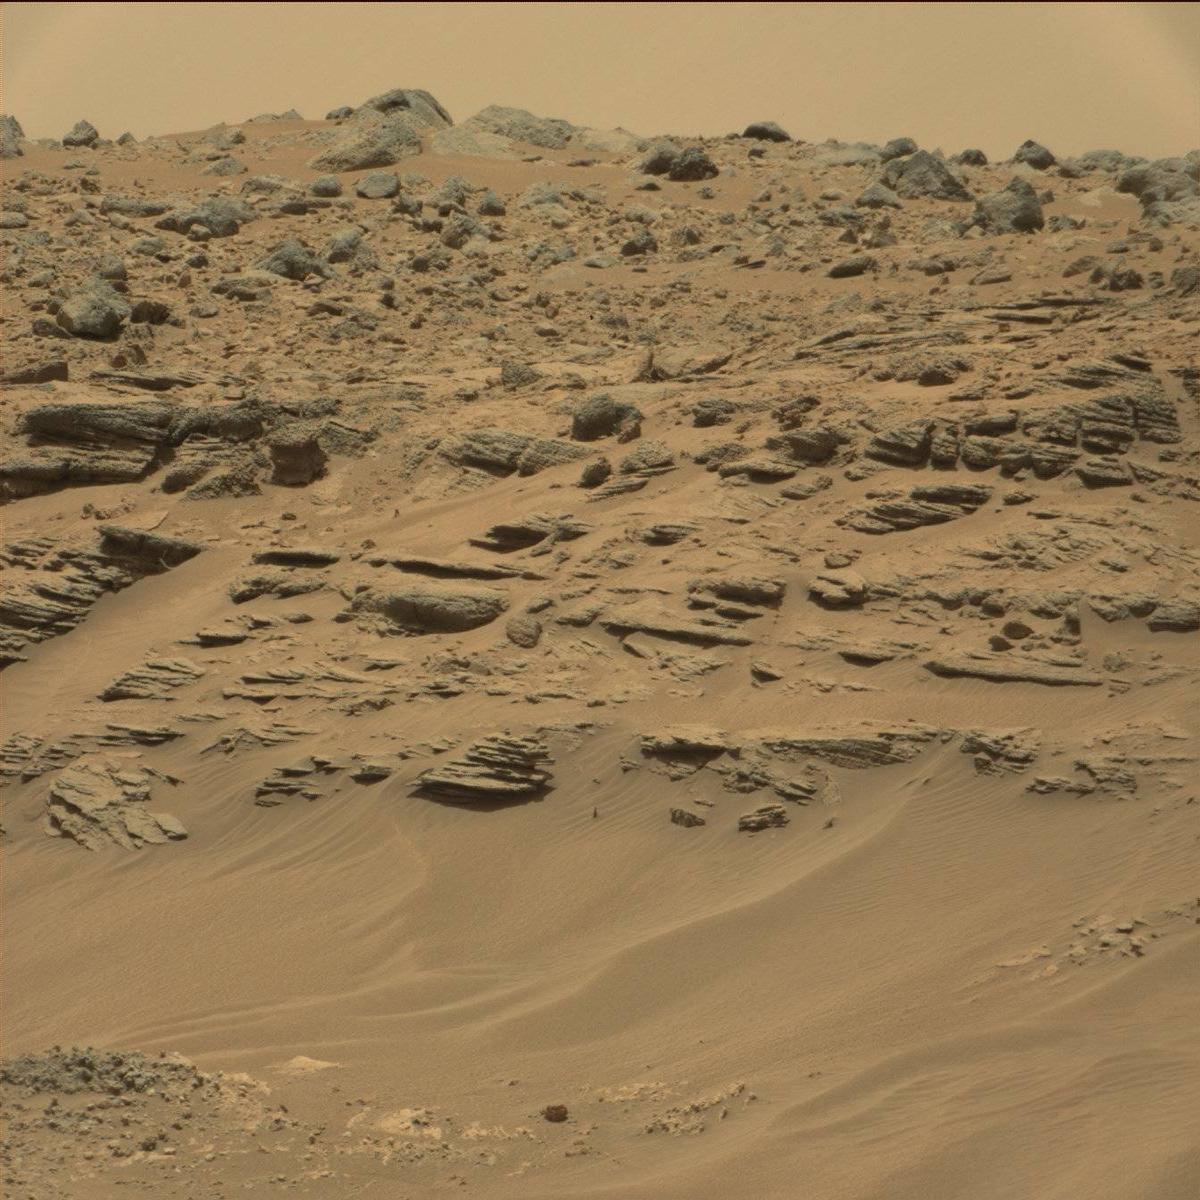
Terrain classes present: Bedrock, Ridge, Sand / Soil